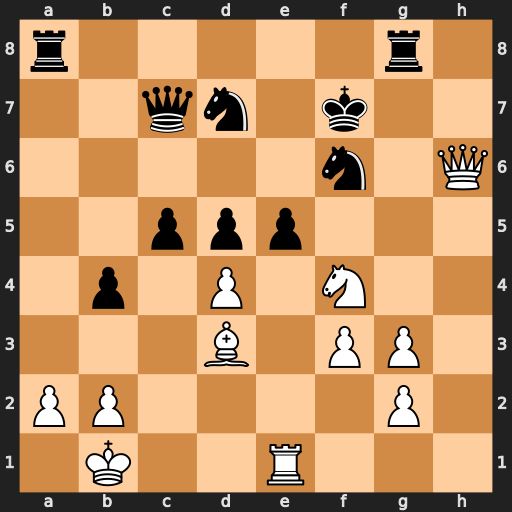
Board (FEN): r5r1/2qn1k2/5n1Q/2ppp3/1p1P1N2/3B1PP1/PP4P1/1K2R3
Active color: w
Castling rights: -
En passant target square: -
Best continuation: Bg6+ Ke7 dxe5